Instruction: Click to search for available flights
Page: home
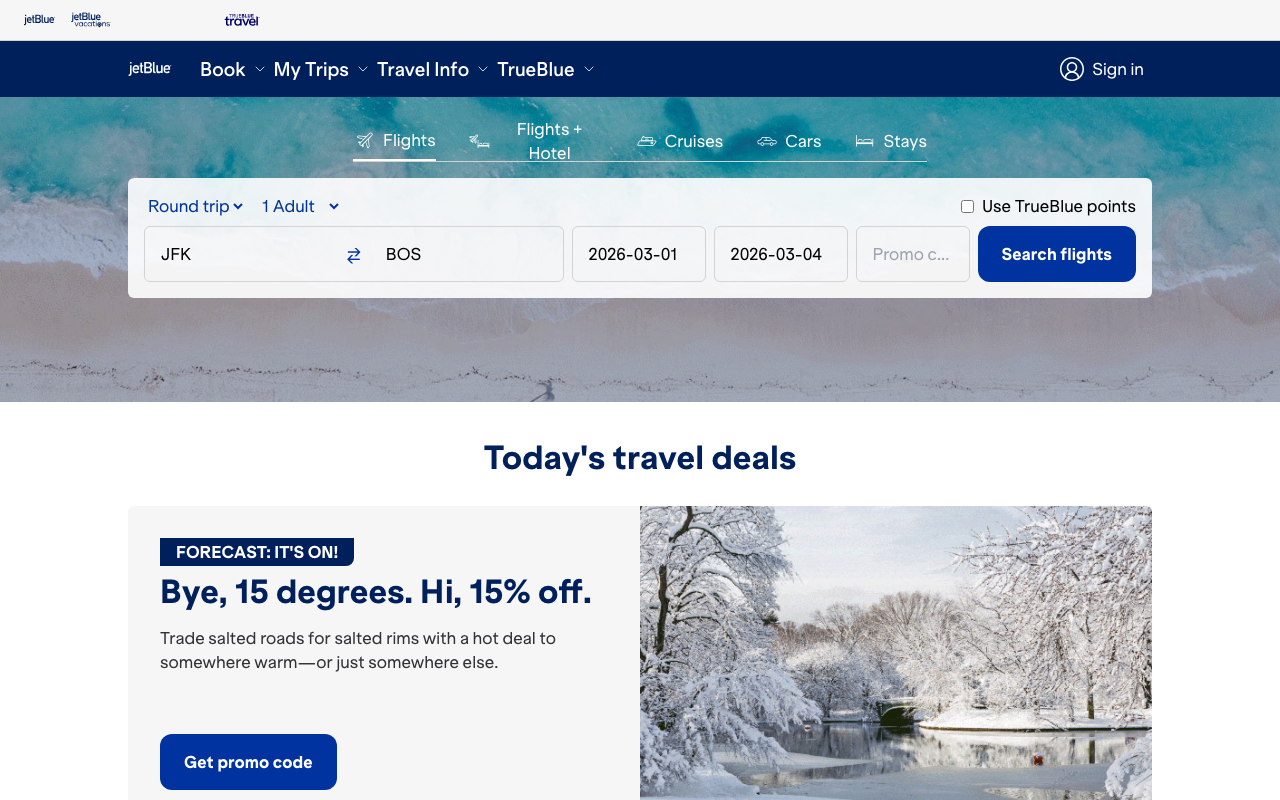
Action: click